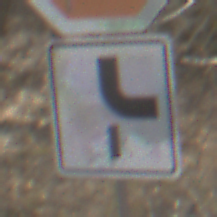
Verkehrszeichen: VerlaufVorfahrtsstrasse10
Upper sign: Stop
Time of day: MorningAfternoon
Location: Outdoor (Nature)
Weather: Clear
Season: Winter
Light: Natural